Question: Recently I saw this:

In the unlikelihood any of my apps survive (and I survive and everything else dependent survives) until 2037, will my apps have to be re-released with a new package name because of needing a new certificate?
Is there no way to extend a certificate?
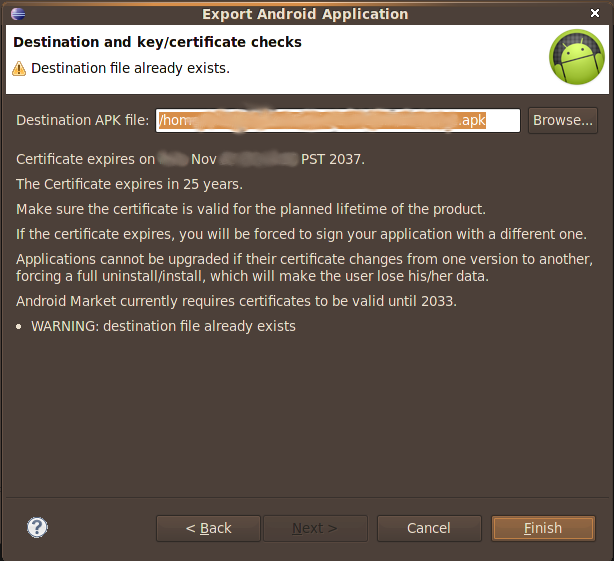
Answer: No, you cannot extend the validity of an existing certificate.
However, when first creating your certificate, set the validity to be as long as you think the product will survive. Look <URL> on how to accomplish this.
See the '-validity <days>' flag.